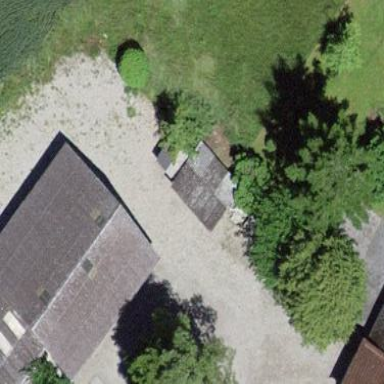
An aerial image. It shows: Garage building.